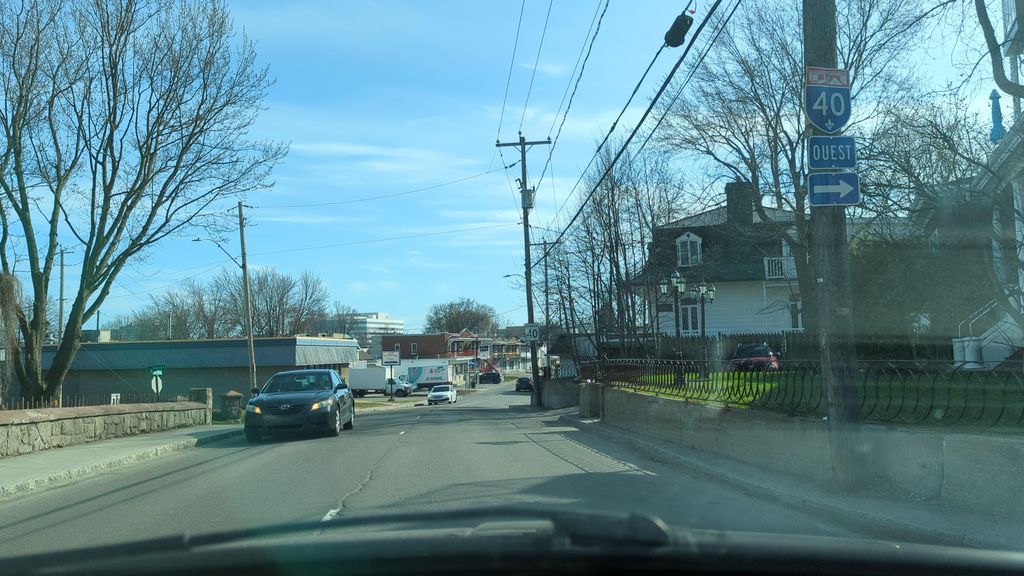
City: quebec_city